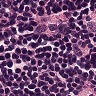
Metastatic tissue present: no